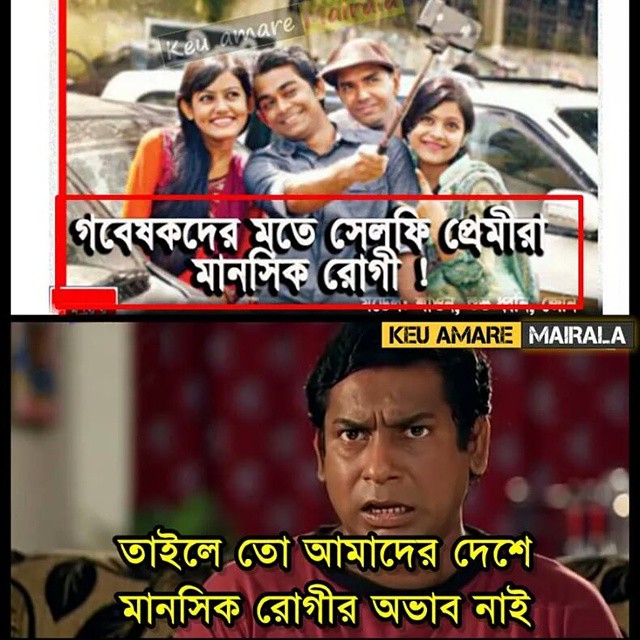
Caption: গবেষকদের মতে সেলফি প্রেমীরা মানসিক রোগী !  তাইলে তো আমাদের দেশে মানসিক রোগীর অভাব নাই
Label: hate